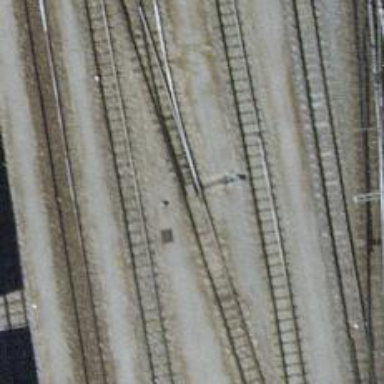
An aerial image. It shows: Railway switch.